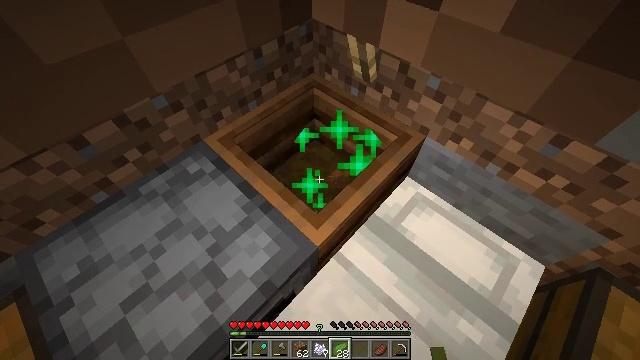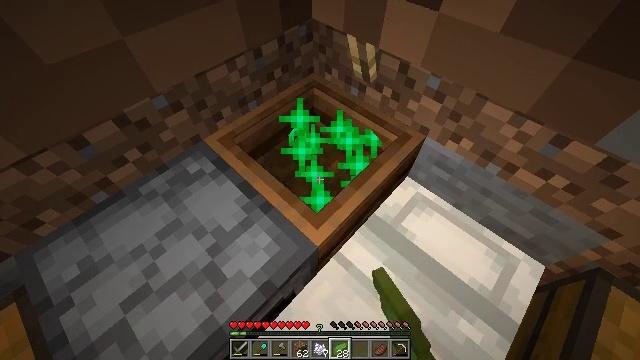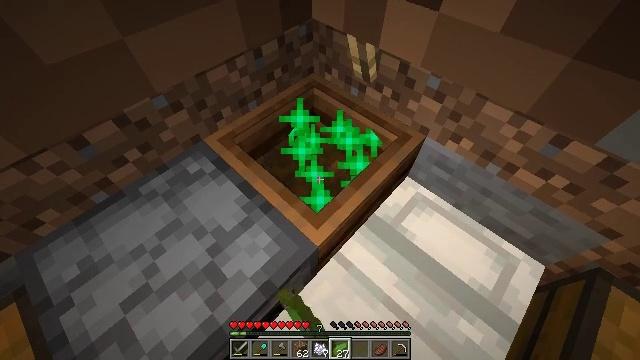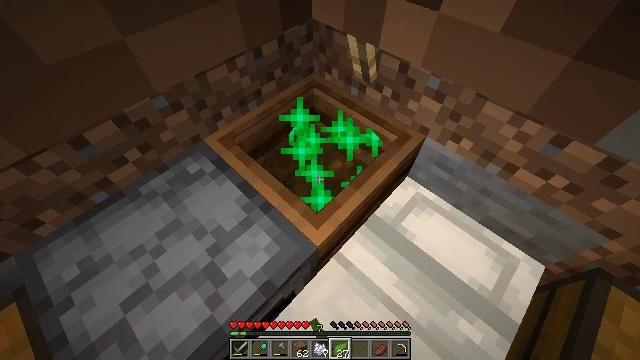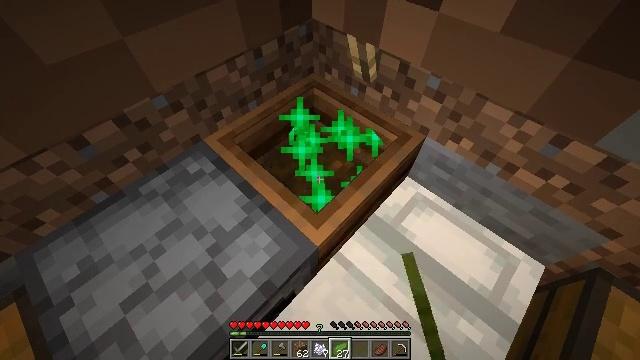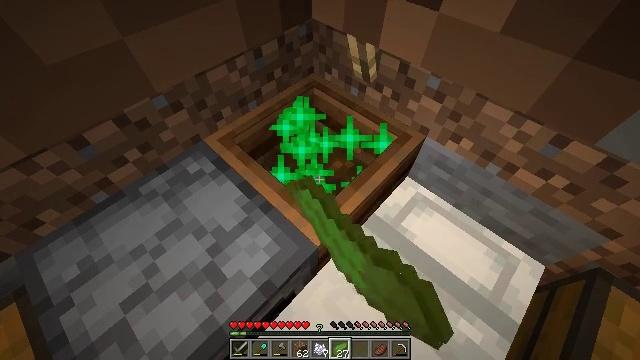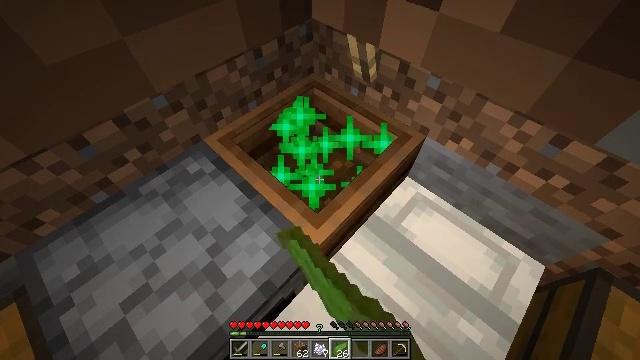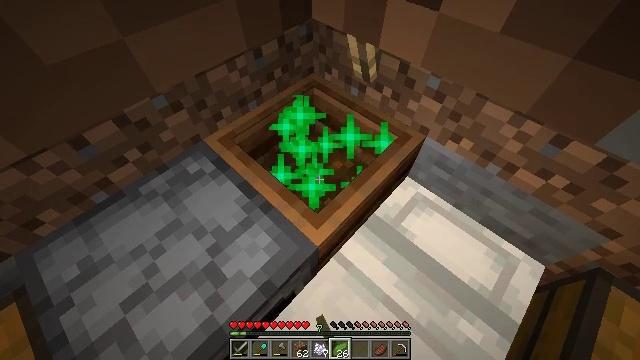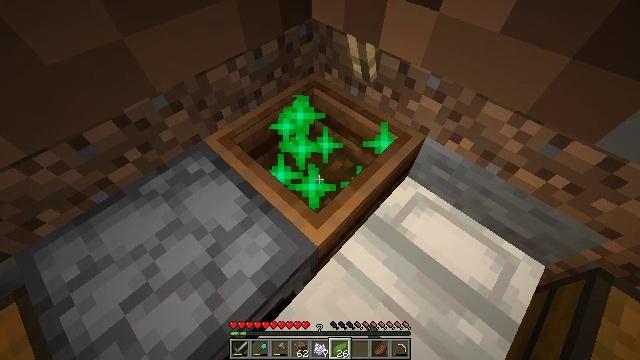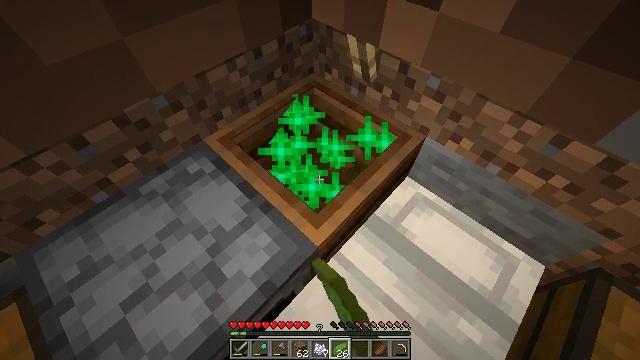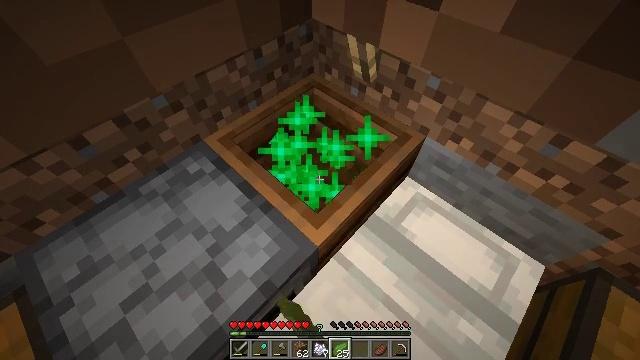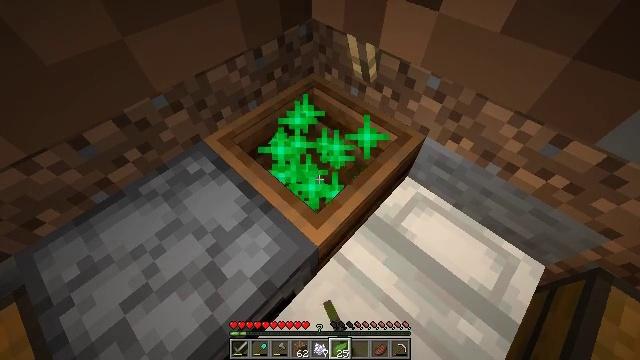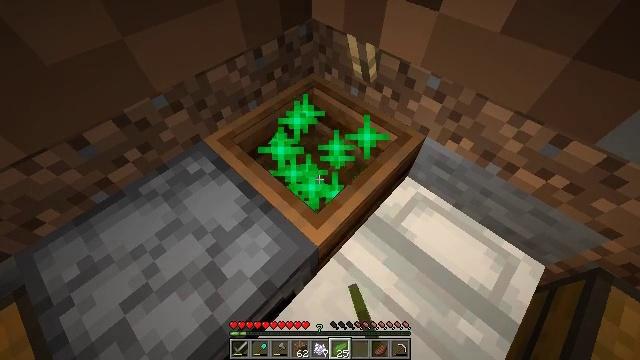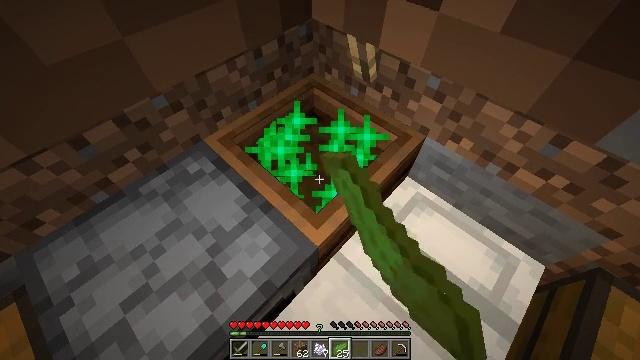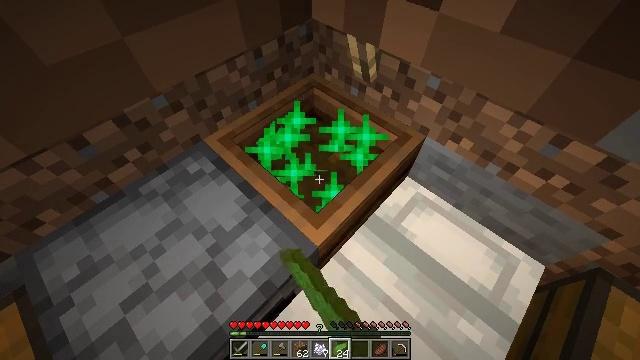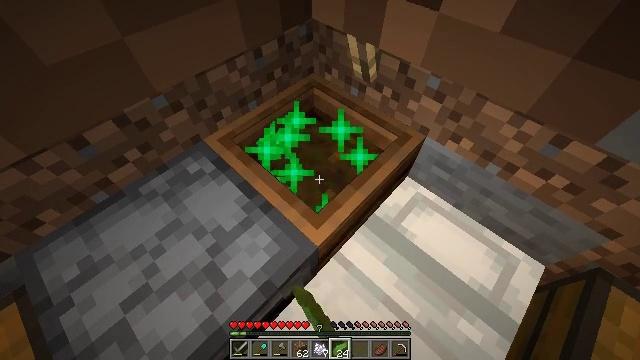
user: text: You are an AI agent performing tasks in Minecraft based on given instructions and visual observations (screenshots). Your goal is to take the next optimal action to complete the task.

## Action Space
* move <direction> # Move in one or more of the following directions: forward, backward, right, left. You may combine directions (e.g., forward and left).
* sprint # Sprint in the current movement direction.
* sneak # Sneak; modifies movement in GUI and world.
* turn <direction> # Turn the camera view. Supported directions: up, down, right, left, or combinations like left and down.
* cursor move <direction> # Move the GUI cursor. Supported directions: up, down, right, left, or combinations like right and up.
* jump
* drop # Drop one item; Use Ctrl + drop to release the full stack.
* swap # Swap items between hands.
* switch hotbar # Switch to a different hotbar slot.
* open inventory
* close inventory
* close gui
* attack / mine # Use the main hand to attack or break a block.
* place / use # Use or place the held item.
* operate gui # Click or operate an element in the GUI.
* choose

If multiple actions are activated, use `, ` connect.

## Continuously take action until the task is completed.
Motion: motion action
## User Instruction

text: Interact with crafting table for white dye.
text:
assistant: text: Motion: use / place
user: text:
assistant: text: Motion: use / place
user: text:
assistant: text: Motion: use / place
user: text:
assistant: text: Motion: use / place
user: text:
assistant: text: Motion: use / place
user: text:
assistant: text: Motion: use / place
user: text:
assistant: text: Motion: use / place
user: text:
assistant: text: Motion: use / place
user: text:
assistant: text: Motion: use / place
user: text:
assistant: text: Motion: use / place
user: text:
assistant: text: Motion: use / place
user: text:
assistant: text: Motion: use / place
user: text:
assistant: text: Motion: use / place
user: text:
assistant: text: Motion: use / place
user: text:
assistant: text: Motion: use / place
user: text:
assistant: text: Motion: use / place
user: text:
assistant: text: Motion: use / place
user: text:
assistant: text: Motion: use / place
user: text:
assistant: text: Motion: use / place
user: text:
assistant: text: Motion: use / place
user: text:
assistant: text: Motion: use / place
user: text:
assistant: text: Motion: use / place
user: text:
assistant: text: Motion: use / place
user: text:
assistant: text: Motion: use / place
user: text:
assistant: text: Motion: use / place
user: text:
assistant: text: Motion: use / place
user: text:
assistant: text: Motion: use / place
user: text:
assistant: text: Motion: use / place
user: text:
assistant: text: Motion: use / place
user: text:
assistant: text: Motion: use / place